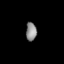
Tissue: lung
Cell type: Epithelial cells
Senescence score: 0.2427
Nuclear area (px): 194
Mean DAPI intensity: 139.794